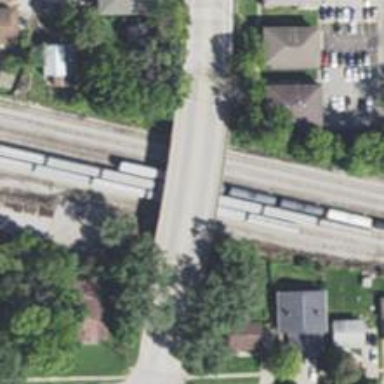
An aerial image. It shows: Railway siding with rails.